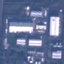
Label: Industrial